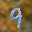
Label: 9